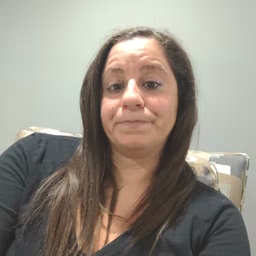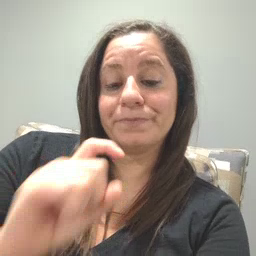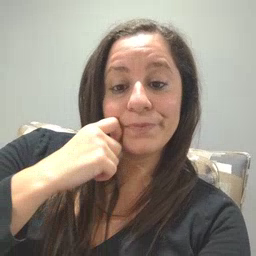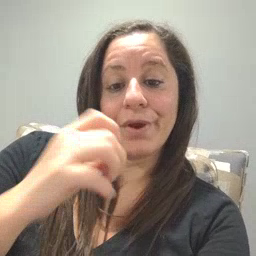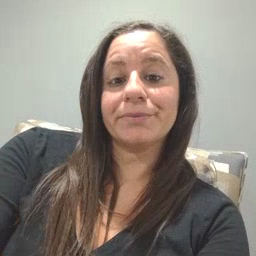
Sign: apple